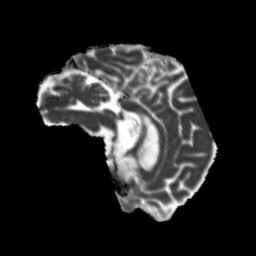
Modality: MD
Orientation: sagittal
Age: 60
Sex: male
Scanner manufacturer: siemens
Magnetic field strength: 3 T
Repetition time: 5.25 s
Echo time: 0.08 s